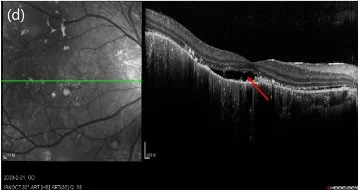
Optical coherence tomography. At 6-week follow-up.
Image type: ophthalmic_imaging (oct)